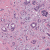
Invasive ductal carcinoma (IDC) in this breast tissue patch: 1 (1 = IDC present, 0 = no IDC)